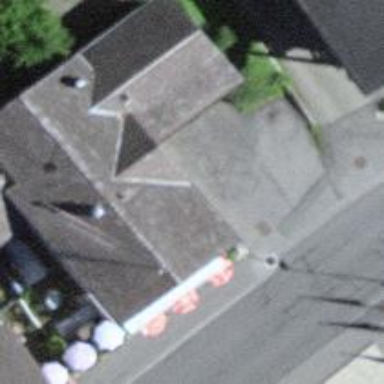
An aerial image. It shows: Convenience shop.